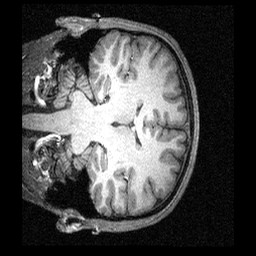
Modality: T1w
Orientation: coronal
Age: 19
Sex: male